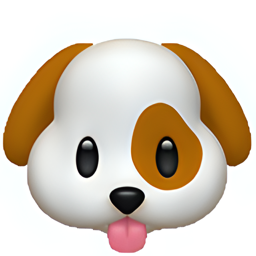
Name: dog face
Emoji: 🐶
Group: Animals & Nature
Sub-group: animal-mammal